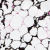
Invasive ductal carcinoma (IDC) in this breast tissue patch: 0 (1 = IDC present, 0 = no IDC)